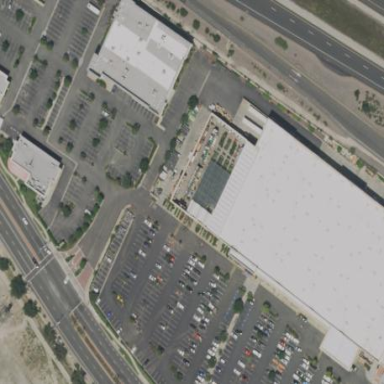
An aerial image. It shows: Retail area.